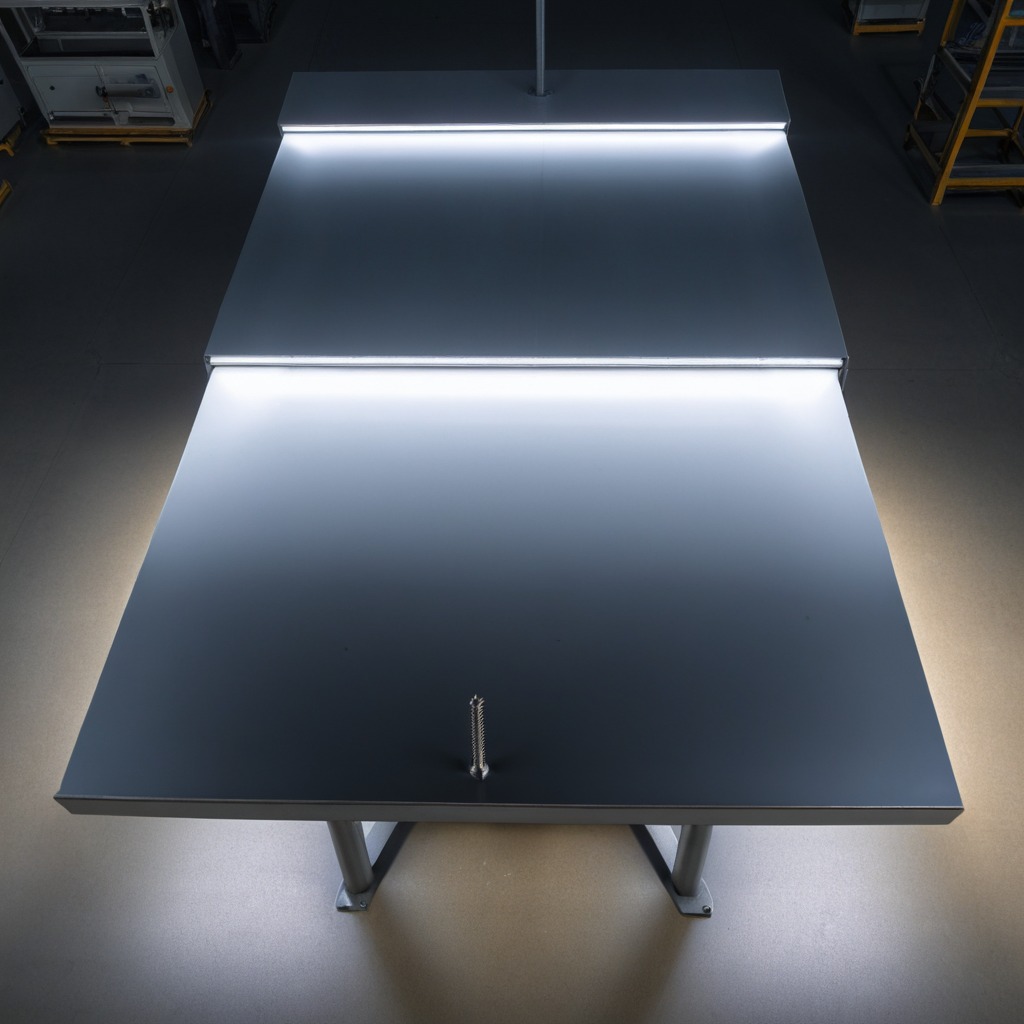
A metal screw is lying on the tabletop.